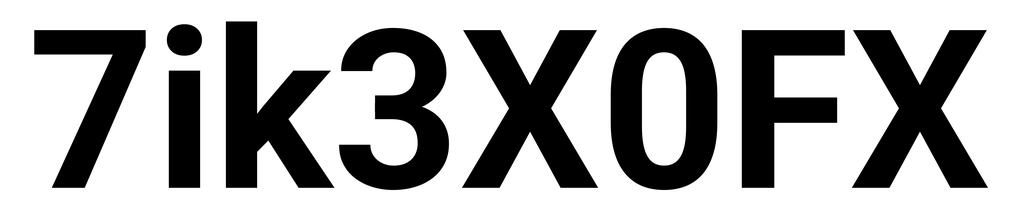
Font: Roboto_Bold